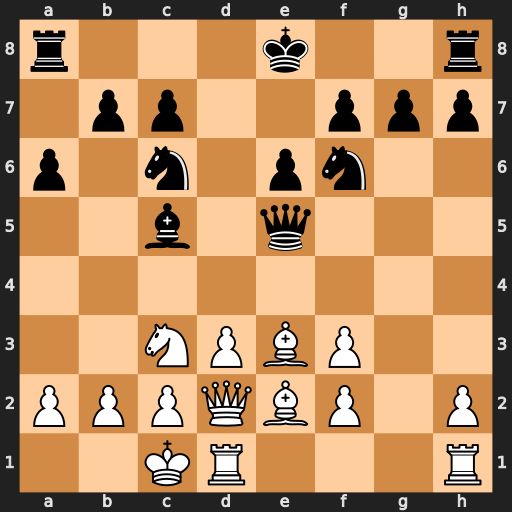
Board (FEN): r3k2r/1pp2ppp/p1n1pn2/2b1q3/8/2NPBP2/PPPQBP1P/2KR3R
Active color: w
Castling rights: kq
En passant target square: -
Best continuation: d4 Bxd4 Bxd4 Qxd4 Qxd4 Nxd4 Rxd4